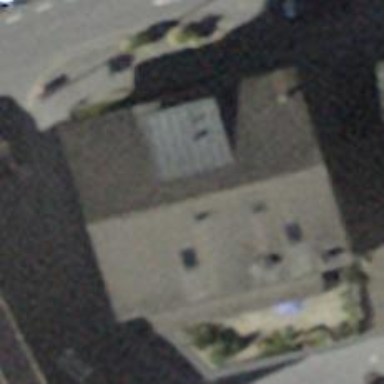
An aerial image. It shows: Restaurant.